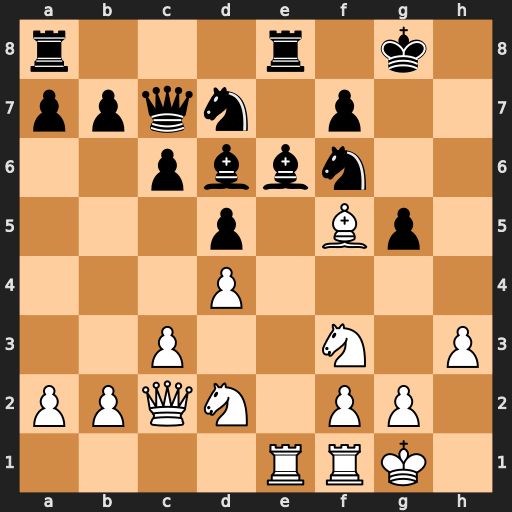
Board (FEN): r3r1k1/ppqn1p2/2pbbn2/3p1Bp1/3P4/2P2N1P/PPQN1PP1/4RRK1
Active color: w
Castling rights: -
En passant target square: -
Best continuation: Bxe6 fxe6 Qg6+ Kh8 Nxg5